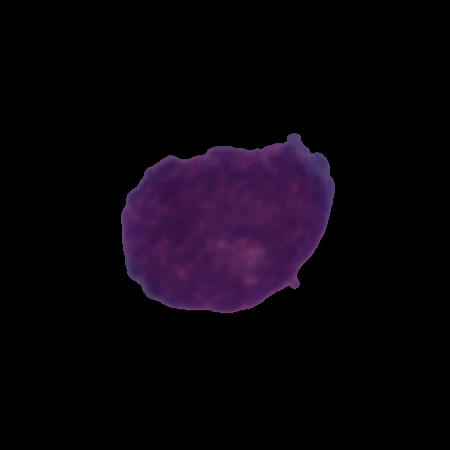
Label: cancer